Question: just wondering why table row sorting with a comparator on a particular column isn't working. The dialog is pictured below, with the 'Item Types' table being sorted.

The 'name' column works fine, as you can see. If I click on the ID column, I get
'''
Exception in thread "AWT-EventQueue-0" java.lang.ClassCastException: java.lang.String cannot be cast to java.lang.Integer
at org.overlord.rfm.rfcsv.ItemGroupsDialog$ItemTable$2.compare(ItemGroupsDialog.java:1)
'''
Here is where the row sorter is defined and used:
'''
rowSorter = new TableRowSorter<>(model);
rowSorter.setComparator(1, new Comparator<Integer>() {
@Override
public int compare(Integer o1, Integer o2) {
return (o1<o2 ? -1 : (o1.equals(o2) ? 0 : 1));
}
});
rowSorter.setSortable(1, true);
rowSorter.setComparator(2, new HumaneStringComparator());
rowSorter.setSortable(2, true);
rowSorter.setRowFilter(searchFilter);
setRowSorter(rowSorter);
'''
This is in the table model, which all seems normal:
'''
@Override
public Object getValueAt(int rowIndex, int columnIndex) {
if (columnIndex < 0 || columnIndex >= 3) {
throw new IndexOutOfBoundsException("Illegal col index: " + columnIndex);
}
if (rowIndex < 0 || rowIndex >= rows.size()) {
throw new IndexOutOfBoundsException("Illegal row index: " + rowIndex);
}
ItemRow ir = rows.get(rowIndex);
switch (columnIndex) {
case 0: return ir.getItem().getImage();
case 1: return ir.getItem().getId();
case 2: return ir.getItem().getName();
}
throw new IllegalStateException("Column index invalid?");
}
@Override
public Class<?> getColumnClass(int columnIndex) {
switch (columnIndex) {
case 0: return Image.class;
case 1: return Integer.class;
case 2: return String.class;
}
throw new IllegalStateException("Column index invalid?");
}
'''
What is going wrong? Thanks in advance for any help.
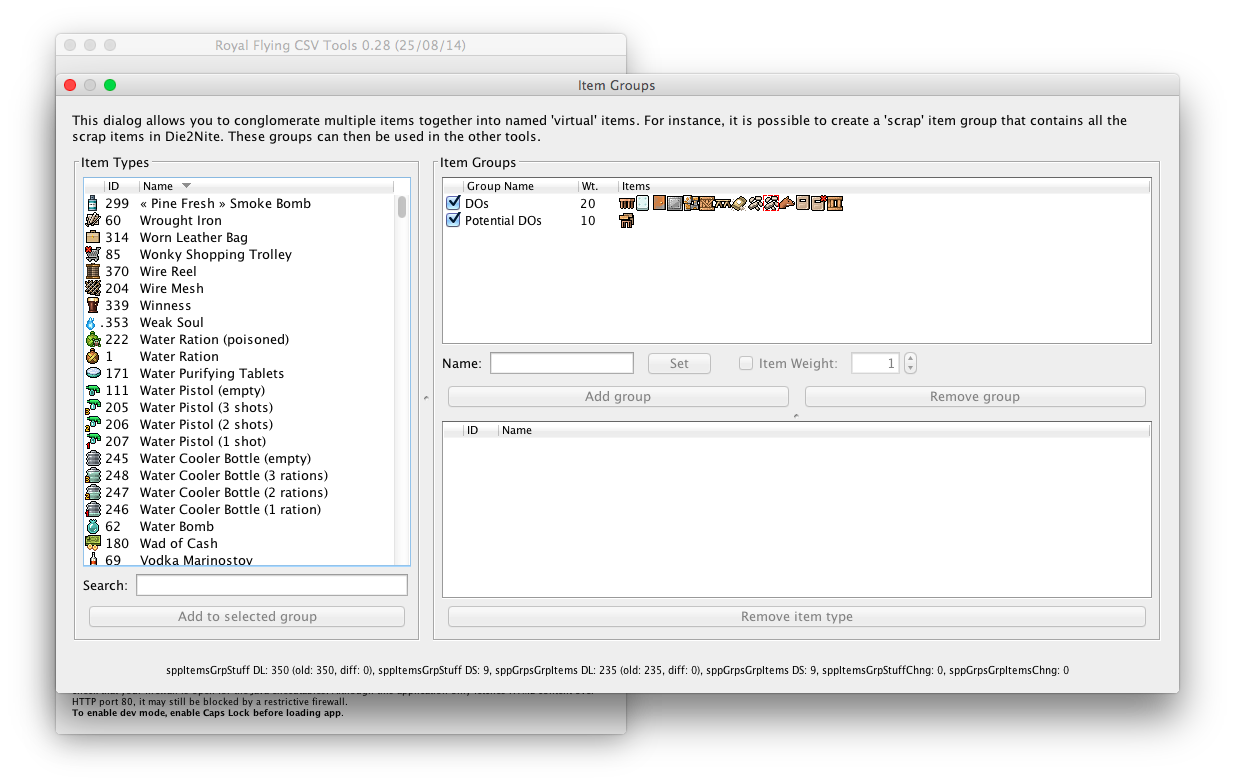
Answer: A significant source of 'ClassCastException' when using a 'JTable' is the combination of 'getValueAt', 'getColumnClass' and the best-effort (rather than fail-fast) behaviour of the default renderers.
Here, you declare that the type of your second column (column 1) is 'Integer', and you set the 'Comparator' used for it to an 'Integer' comparator. Seems quite reasonable so far. However, you are actually free to return in your 'getValueAt' method, and unless you specify a custom renderer - your non-Integer values will render just fine. The compiler cannot check that the types you declare actually match! Due to this, you can only find a class mismatch by careful checking, setting custom renderers/editors or trying to sort (as default comparators are not as lenient).
In this case, it turned out that 'getId()' actually returns a 'String' instead of an 'Integer'.